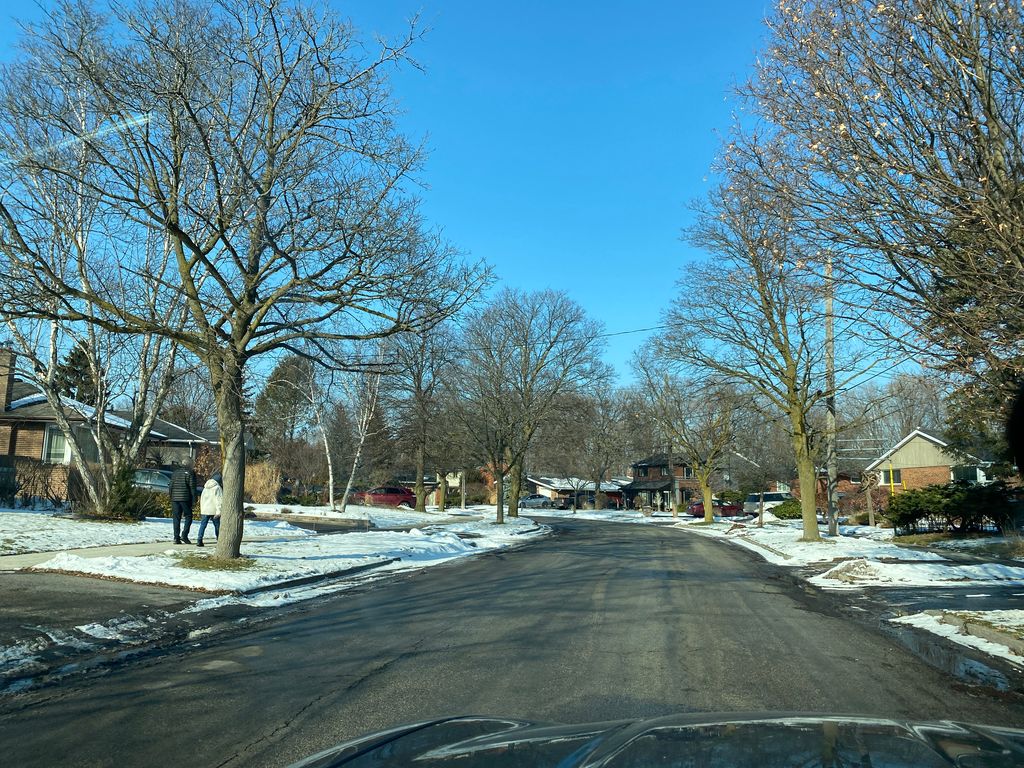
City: toronto